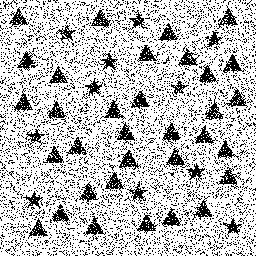
Squares: 0
Triangles: 33
Stars: 11
Total shapes: 44